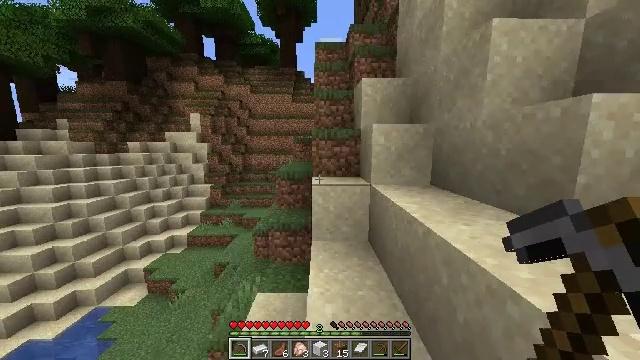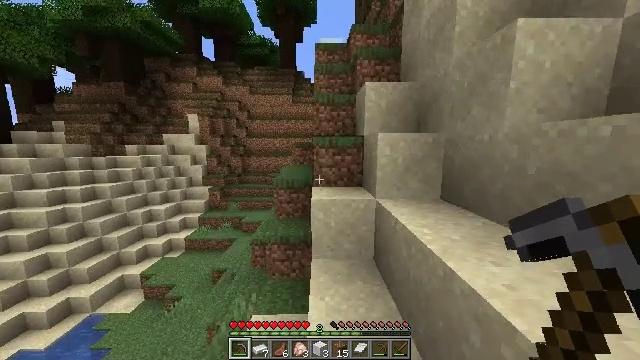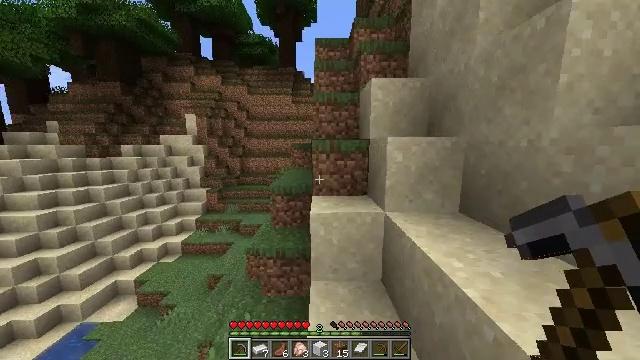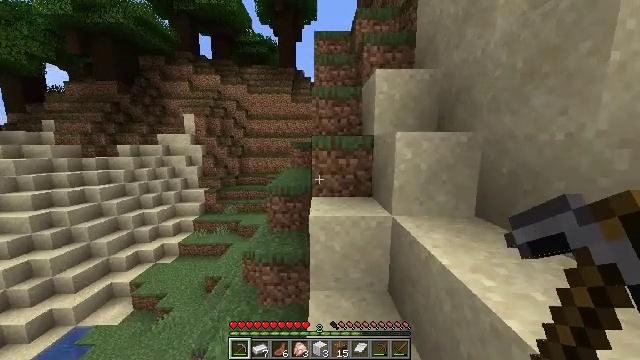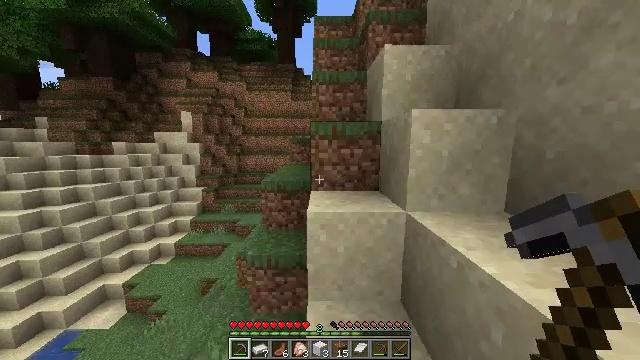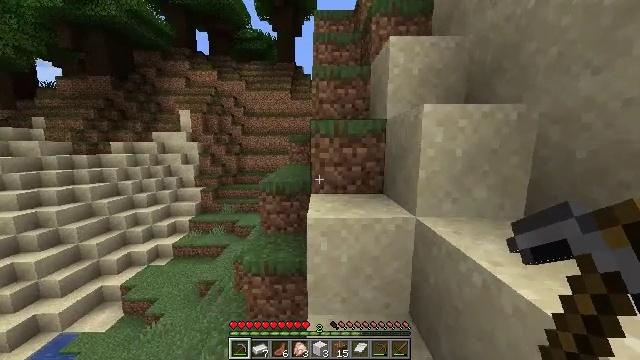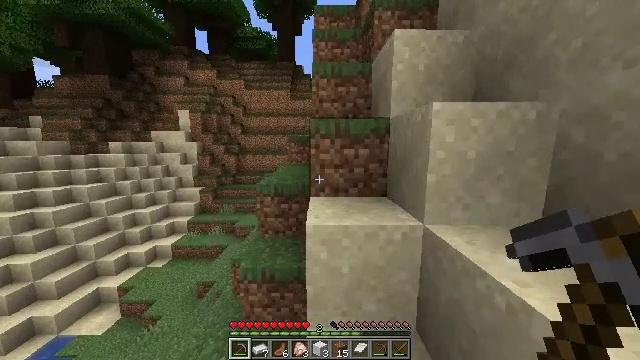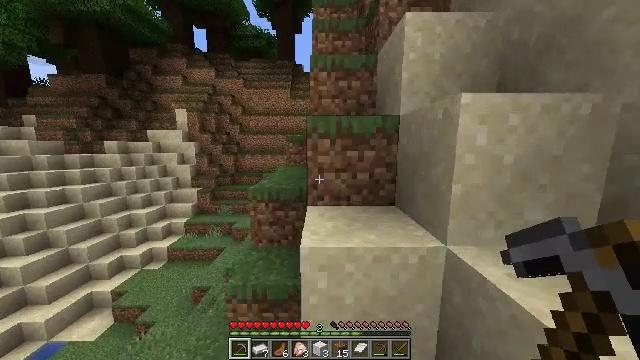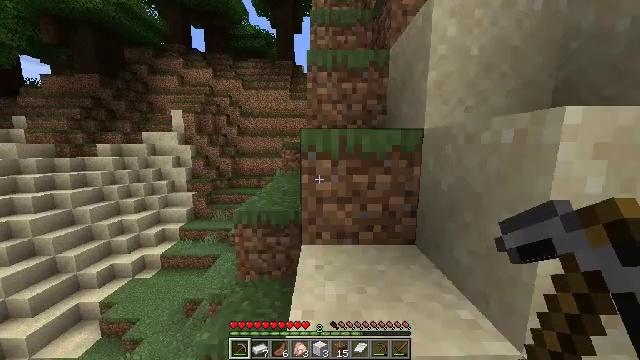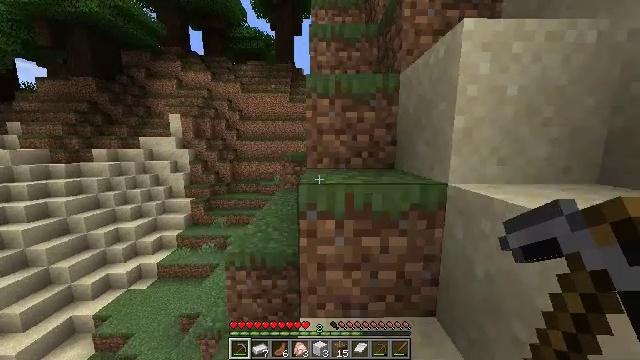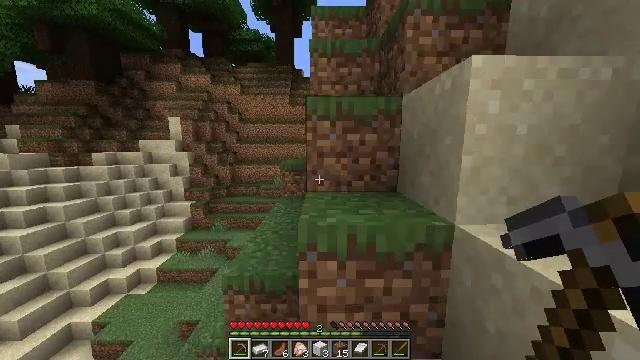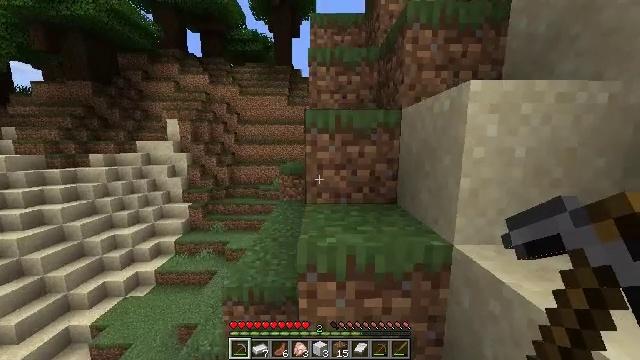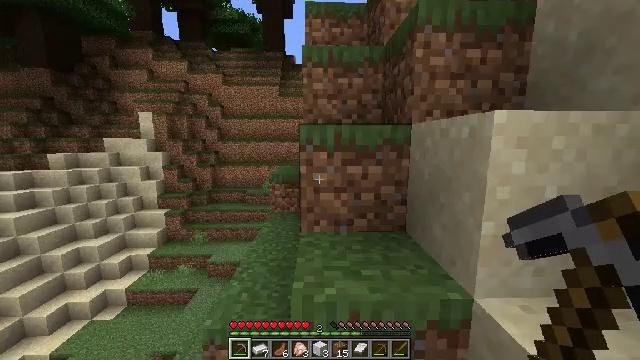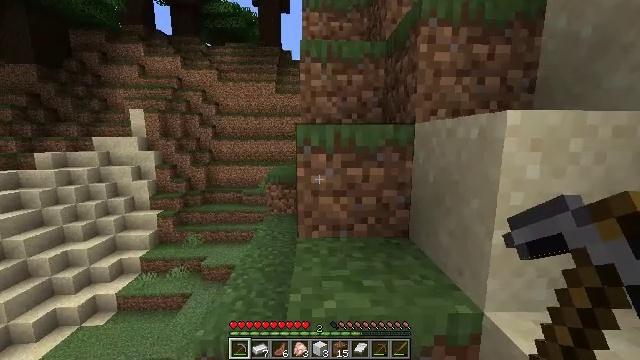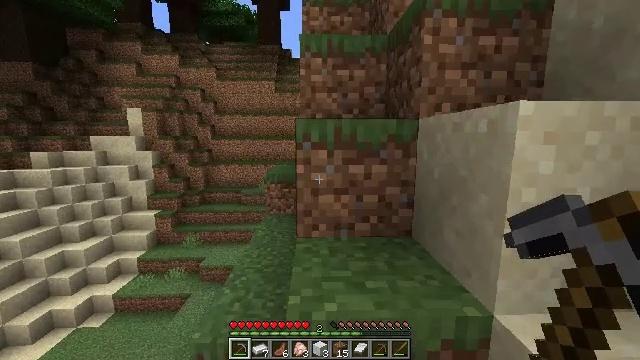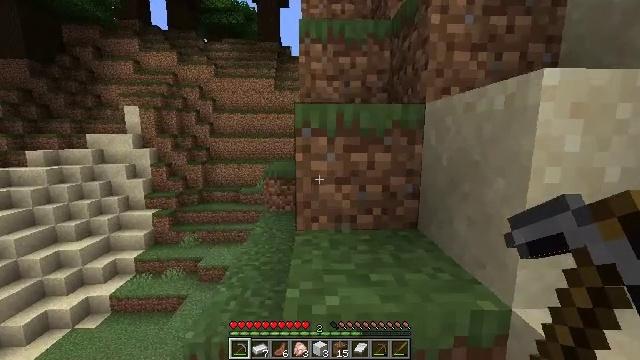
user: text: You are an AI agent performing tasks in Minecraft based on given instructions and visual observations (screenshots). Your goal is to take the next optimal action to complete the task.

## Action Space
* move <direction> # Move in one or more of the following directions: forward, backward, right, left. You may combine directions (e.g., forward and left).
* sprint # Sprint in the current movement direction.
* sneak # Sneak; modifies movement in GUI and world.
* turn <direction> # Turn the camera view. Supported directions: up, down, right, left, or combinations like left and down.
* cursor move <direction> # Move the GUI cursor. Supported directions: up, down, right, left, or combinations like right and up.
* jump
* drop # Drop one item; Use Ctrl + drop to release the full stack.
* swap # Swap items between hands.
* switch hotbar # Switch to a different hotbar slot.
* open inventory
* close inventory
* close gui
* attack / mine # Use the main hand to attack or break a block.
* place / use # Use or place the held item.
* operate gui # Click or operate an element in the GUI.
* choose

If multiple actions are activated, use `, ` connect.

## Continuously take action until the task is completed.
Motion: motion action
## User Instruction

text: Attack the chest to pick it up.
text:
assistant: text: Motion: move forward, jump
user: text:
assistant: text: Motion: move forward, jump
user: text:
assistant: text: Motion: move forward
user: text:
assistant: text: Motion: move forward
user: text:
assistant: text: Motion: move forward
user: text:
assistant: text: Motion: move forward
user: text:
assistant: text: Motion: move forward
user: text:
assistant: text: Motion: move forward, jump
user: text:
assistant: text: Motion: move forward, jump
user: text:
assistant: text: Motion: move forward, jump
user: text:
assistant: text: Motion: move forward, jump
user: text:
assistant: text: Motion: move forward
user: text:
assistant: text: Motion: move forward
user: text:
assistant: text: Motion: move forward
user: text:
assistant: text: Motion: move forward
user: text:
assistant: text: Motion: move forward, jump
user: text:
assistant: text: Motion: move forward, jump
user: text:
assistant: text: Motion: move forward, jump
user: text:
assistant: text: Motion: move forward, jump
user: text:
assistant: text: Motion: move forward, jump
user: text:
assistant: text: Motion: move forward
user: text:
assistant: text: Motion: move forward
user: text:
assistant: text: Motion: move forward
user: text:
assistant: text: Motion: move forward
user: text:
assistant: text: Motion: move forward
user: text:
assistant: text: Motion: move forward, jump
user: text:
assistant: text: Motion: move forward, jump
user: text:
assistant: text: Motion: move forward, turn right, jump
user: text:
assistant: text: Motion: move forward, turn right, jump
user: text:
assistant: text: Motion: move forward, turn right, jump